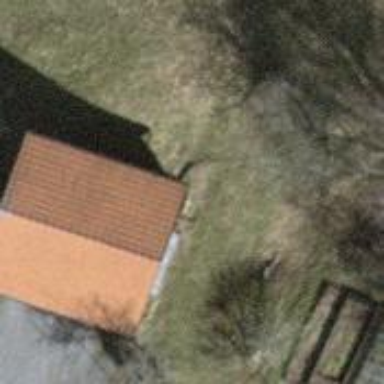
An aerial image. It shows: Garage building.